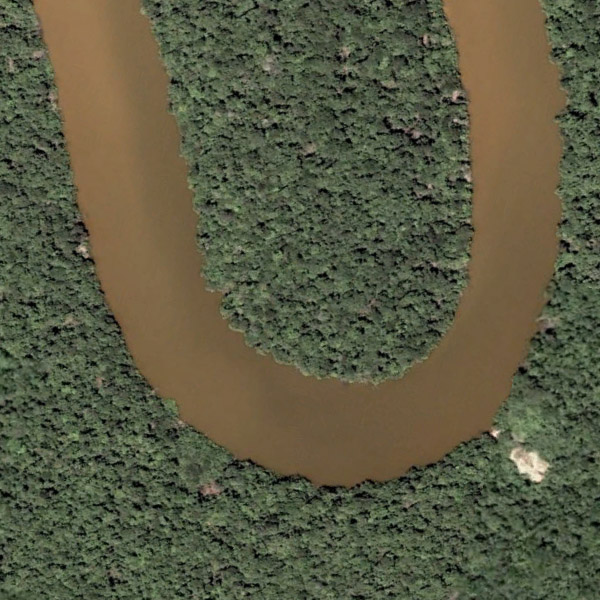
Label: River